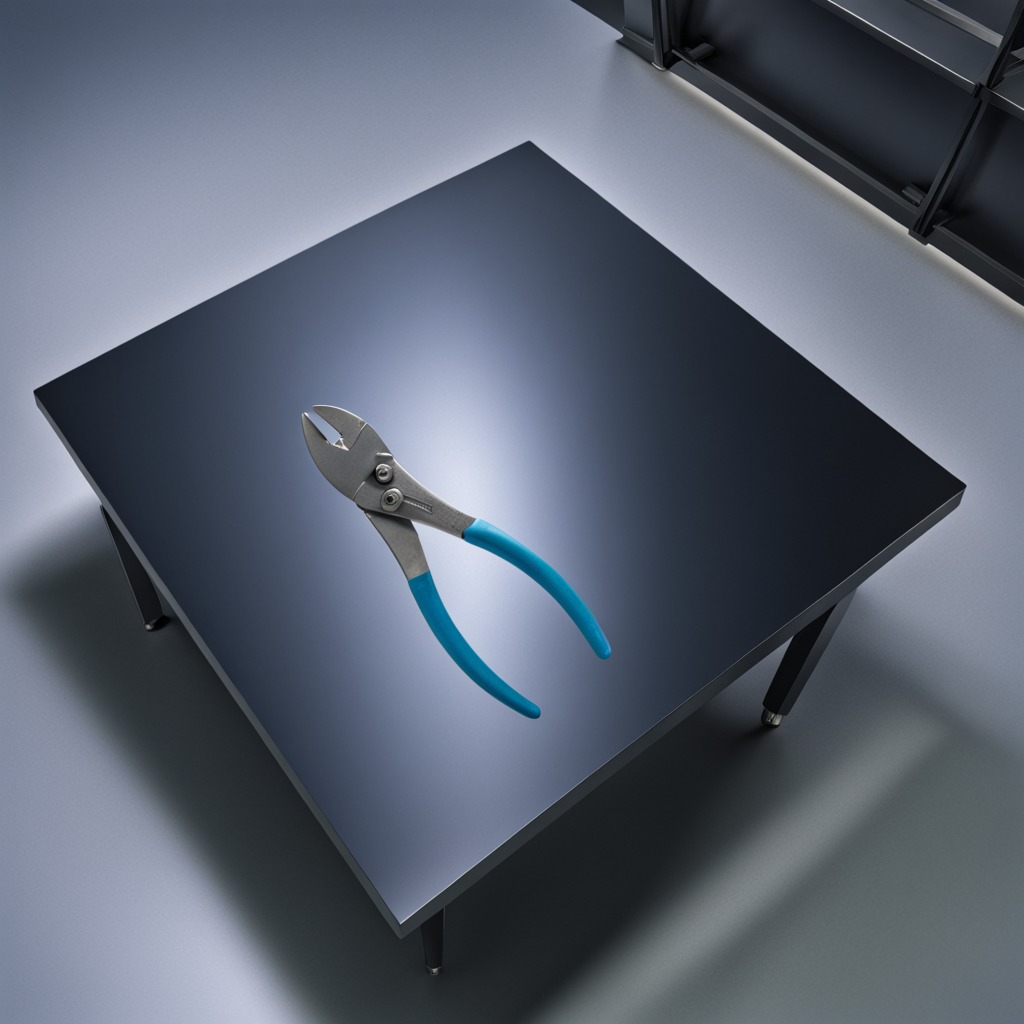
A plier is lying on a clean empty table in a basement in the evening soft directional lighting on the tabletop realistic grain studio-quality clarity centered framing